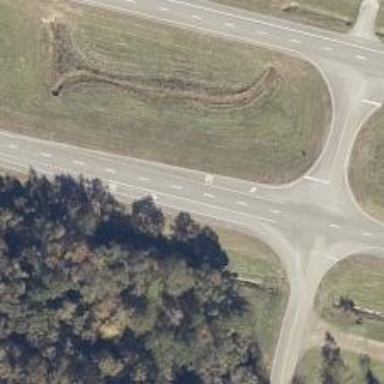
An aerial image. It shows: Primary highway with asphalt surface. It is dual carriageway.